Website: macys
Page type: cart
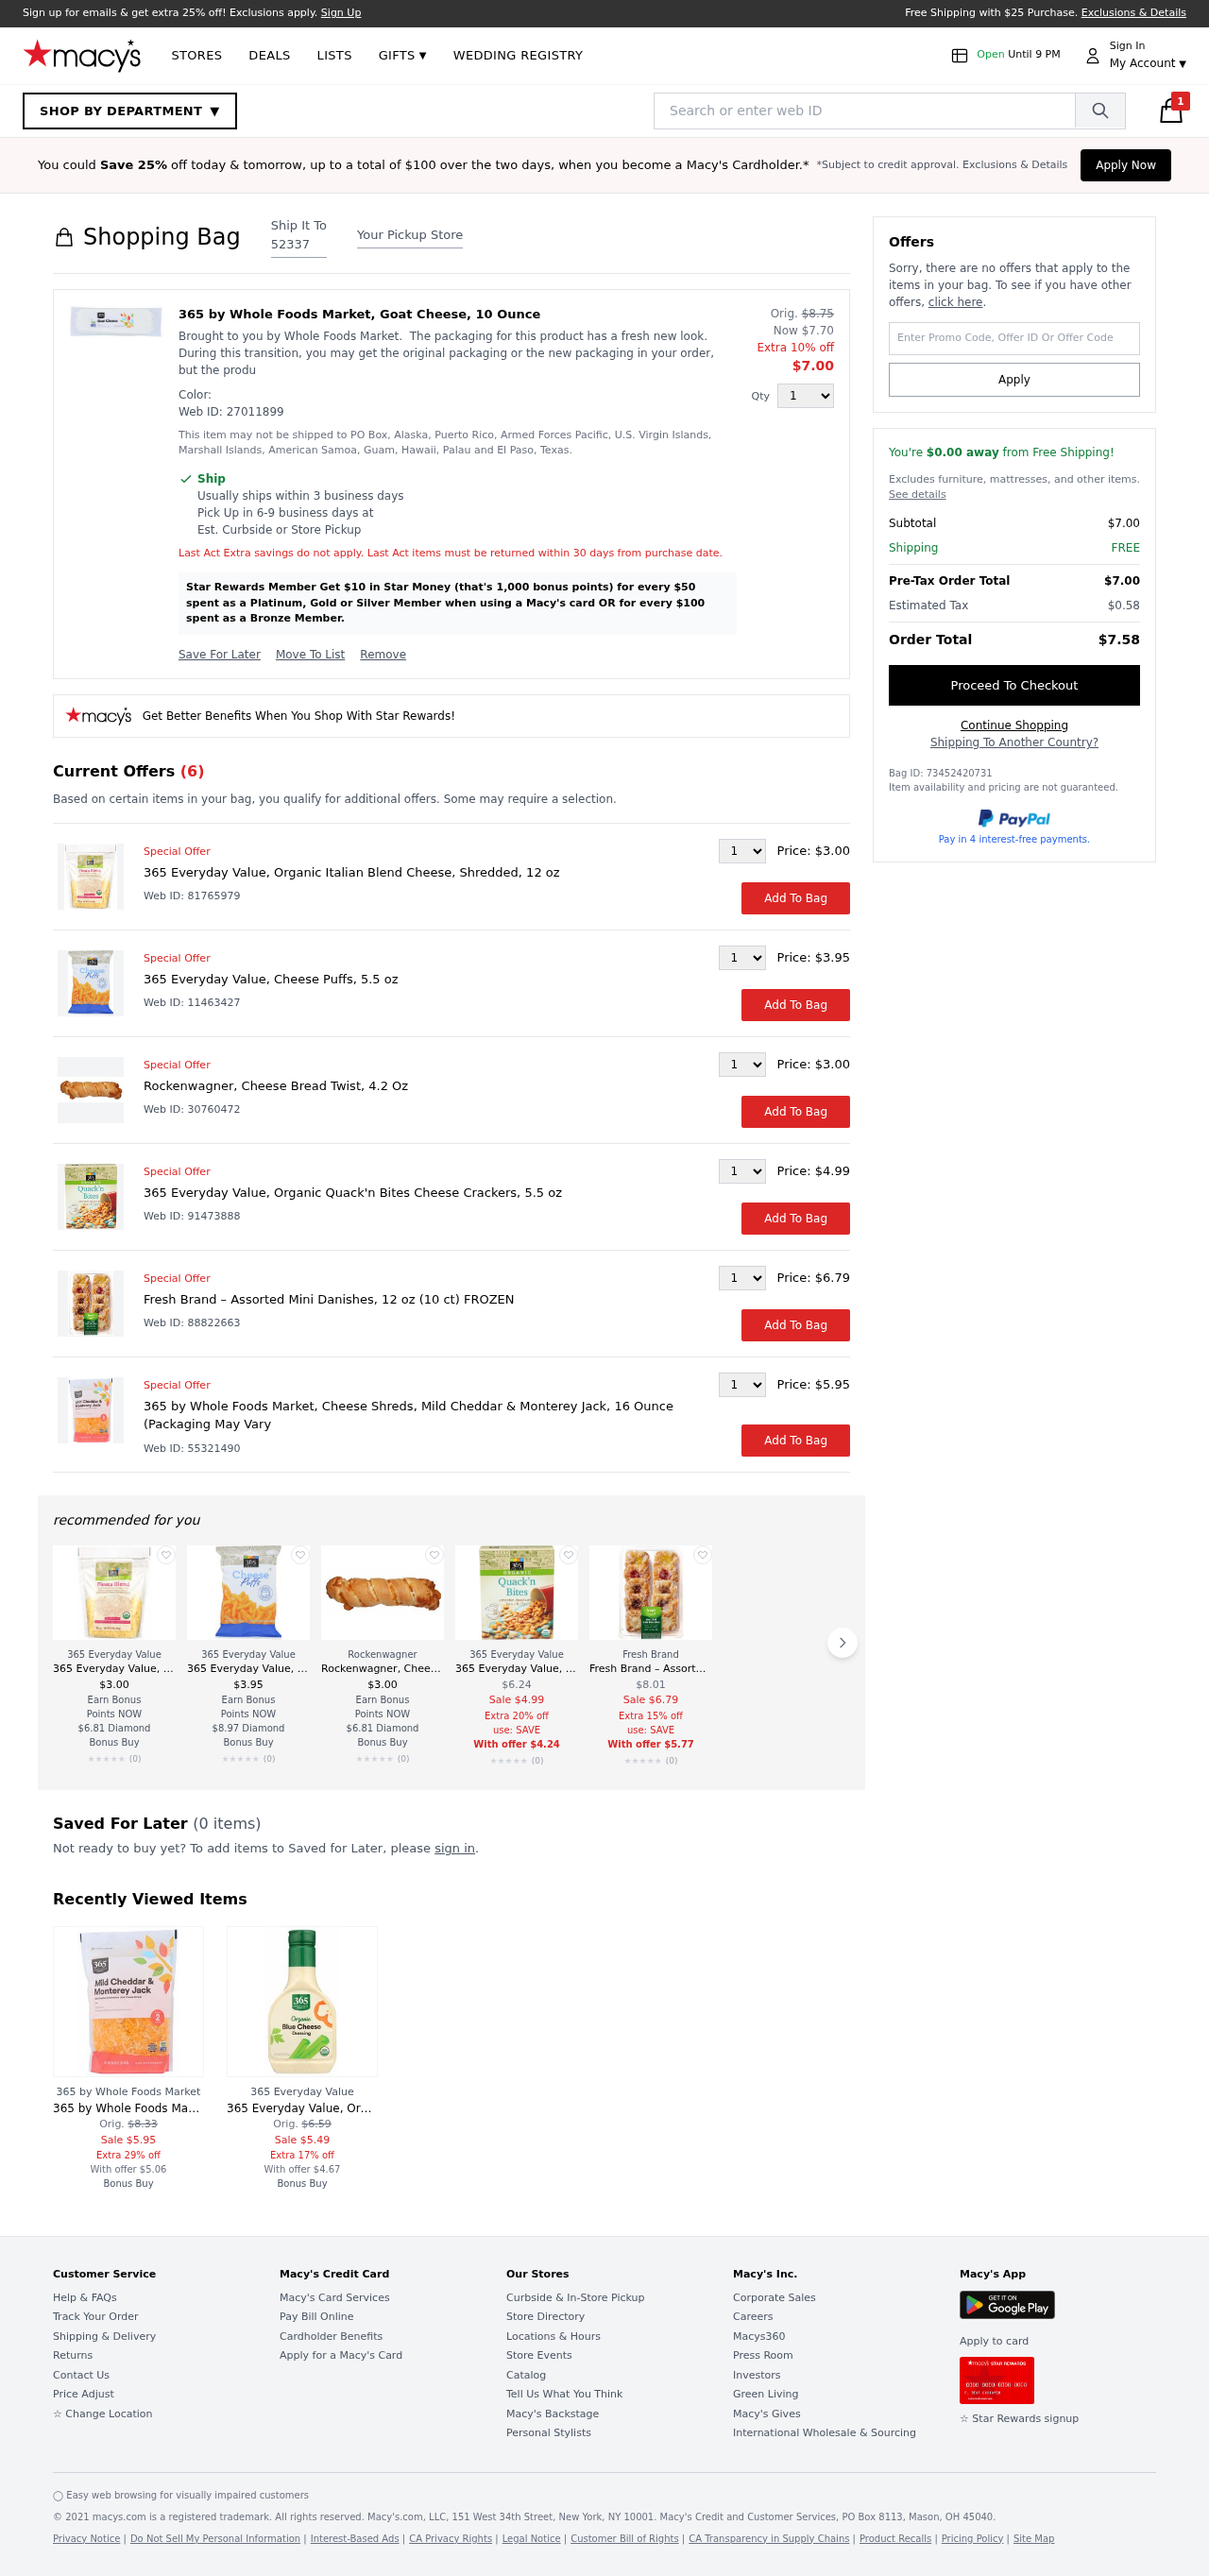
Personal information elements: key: PII_POSTCODE
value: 52337
Product elements: key: PRODUCT1_DESC
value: Brought to you by Whole Foods Market.  The packaging for this product has a fresh new look. During this transition, you may get the original packaging or the new packaging in your order, but the produ
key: PRODUCT1_NAME
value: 365 by Whole Foods Market, Goat Cheese, 10 Ounce
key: PRODUCT1_PRICE
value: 7
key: PRODUCT1_QUANTITY
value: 1
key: PRODUCT2_BRAND
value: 365 Everyday Value
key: PRODUCT2_NAME
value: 365 Everyday Value, Organic Italian Blend Cheese, Shredded, 12 oz
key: PRODUCT2_PRICE
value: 3
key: PRODUCT3_BRAND
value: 365 Everyday Value
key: PRODUCT3_NAME
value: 365 Everyday Value, Cheese Puffs, 5.5 oz
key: PRODUCT3_PRICE
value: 3.95
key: PRODUCT4_BRAND
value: Rockenwagner
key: PRODUCT4_NAME
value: Rockenwagner, Cheese Bread Twist, 4.2 Oz
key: PRODUCT4_PRICE
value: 3
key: PRODUCT5_BRAND
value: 365 Everyday Value
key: PRODUCT5_NAME
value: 365 Everyday Value, Organic Quack'n Bites Cheese Crackers, 5.5 oz
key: PRODUCT5_PRICE
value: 4.99
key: PRODUCT6_BRAND
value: Fresh Brand
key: PRODUCT6_NAME
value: Fresh Brand – Assorted Mini Danishes, 12 oz (10 ct) FROZEN
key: PRODUCT6_PRICE
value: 6.79
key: PRODUCT7_BRAND
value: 365 by Whole Foods Market
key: PRODUCT7_NAME
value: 365 by Whole Foods Market, Cheese Shreds, Mild Cheddar & Monterey Jack, 16 Ounce (Packaging May Vary
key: PRODUCT7_PRICE
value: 5.95
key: PRODUCT8_BRAND
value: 365 Everyday Value
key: PRODUCT8_NAME
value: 365 Everyday Value, Organic Blue Cheese Dressing, 16 oz
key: PRODUCT8_PRICE
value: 5.49
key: PRODUCT1_ORIGINAL_PRICE
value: $8.75
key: PRODUCT1_SALE_PRICE
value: $7.70
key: PRODUCT5_ORIGINAL_PRICE
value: $6.24
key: PRODUCT6_ORIGINAL_PRICE
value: $8.01
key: PRODUCT7_ORIGINAL_PRICE
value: $8.33
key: PRODUCT8_ORIGINAL_PRICE
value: $6.59
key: PRODUCT1_WEB_ID
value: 27011899
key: PRODUCT2_WEB_ID
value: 81765979
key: PRODUCT3_WEB_ID
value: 11463427
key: PRODUCT4_WEB_ID
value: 30760472
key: PRODUCT5_WEB_ID
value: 91473888
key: PRODUCT6_WEB_ID
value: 88822663
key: PRODUCT7_WEB_ID
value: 55321490
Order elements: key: ORDER_COUNT
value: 1
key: ORDER_SUBTOTAL
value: $7.00
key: ORDER_SHIPPING_COST
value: FREE
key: ORDER_TOTAL
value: $7.00
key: ORDER_TAX
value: $0.58
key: ORDER_GRAND_TOTAL
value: $7.58
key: ORDER_BAG_ID
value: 73452420731
Search elements: key: HEADER_SEARCH
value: Search or enter web ID